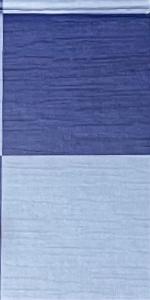
Label: Empty